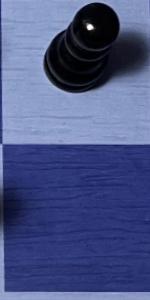
Label: Empty